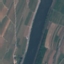
Land use / land cover: River